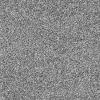
Atmospheric dust classification: dusty